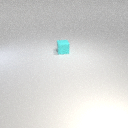
small cyan rubber cube